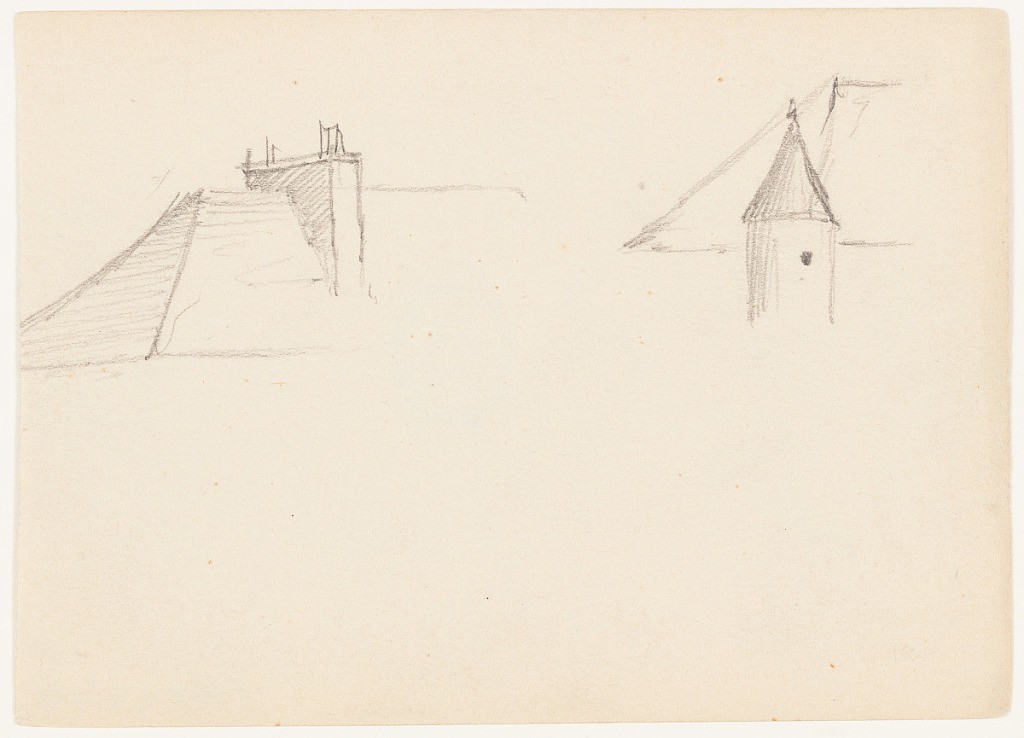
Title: Architecture Sketches, Switzerland
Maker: Frederic Edwin Church, American, 1826–1900
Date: August 1868
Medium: Graphite on tan wove paper
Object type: drawing
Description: Architectural sketches from Switzerland showing two views of a building's roof with a chimney, at left, and a castle's round tower, or turret, at right. An outline of a roof backdrops the turret.